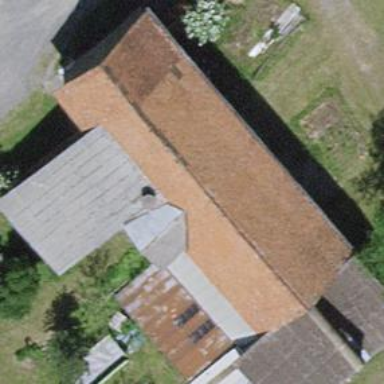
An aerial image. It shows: Farm building.